Field crop: maize
Growth stage: 2
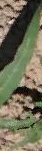
Species: maize